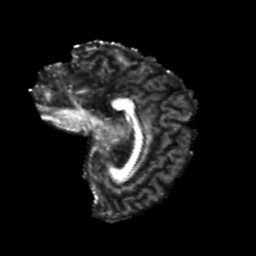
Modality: FA
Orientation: sagittal
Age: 22
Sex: female
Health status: healthy
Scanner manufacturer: philips
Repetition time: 7.393 s
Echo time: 0.08599 s